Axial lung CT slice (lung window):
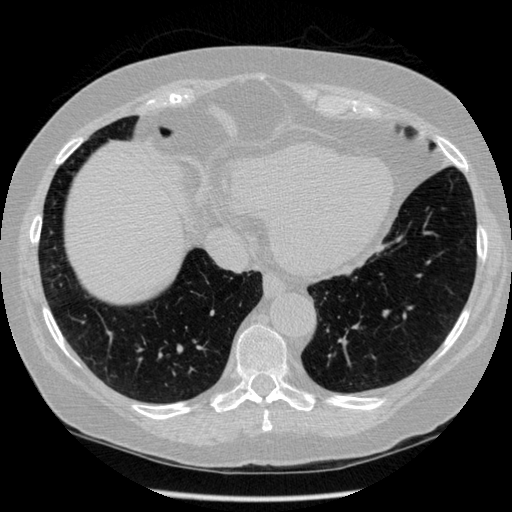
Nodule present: no